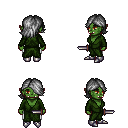
a pixel art fantasy rpg character, female body template, orc, green skin, green robe, white pants, gray swoop hairstyle, metal boots, dagger, four views (front, back, left, right), 2x2 character sprite sheet, small pixel art, hard edges, no anti-aliasing